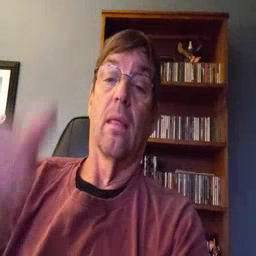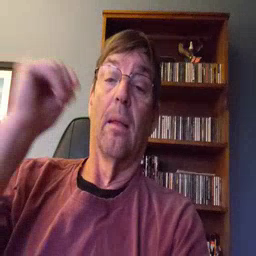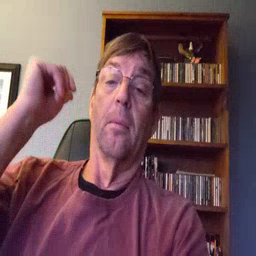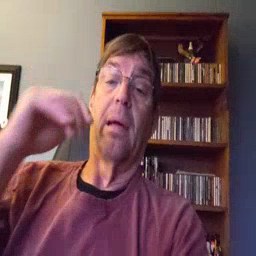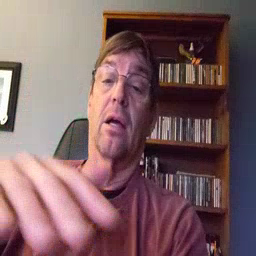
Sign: backyard